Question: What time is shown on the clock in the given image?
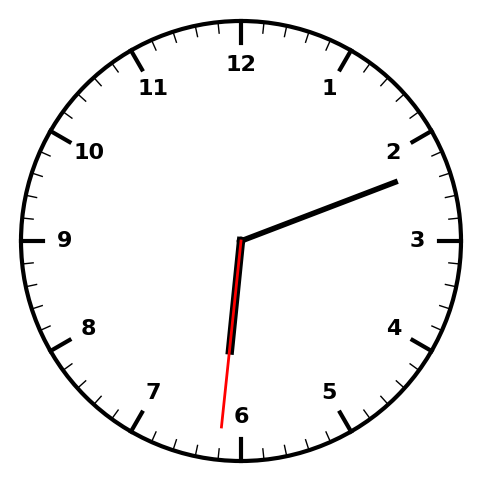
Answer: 06:11:31